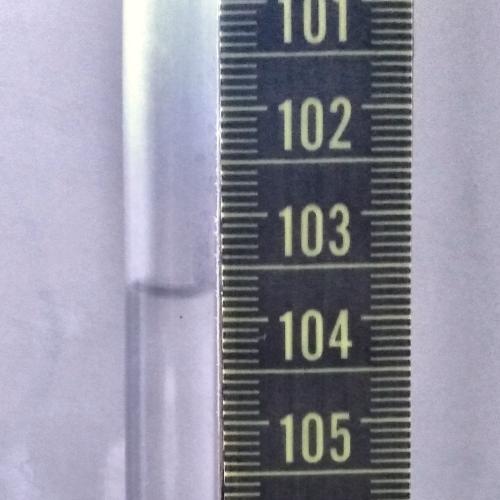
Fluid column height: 103.7 cm